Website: macys
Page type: customer-info-address
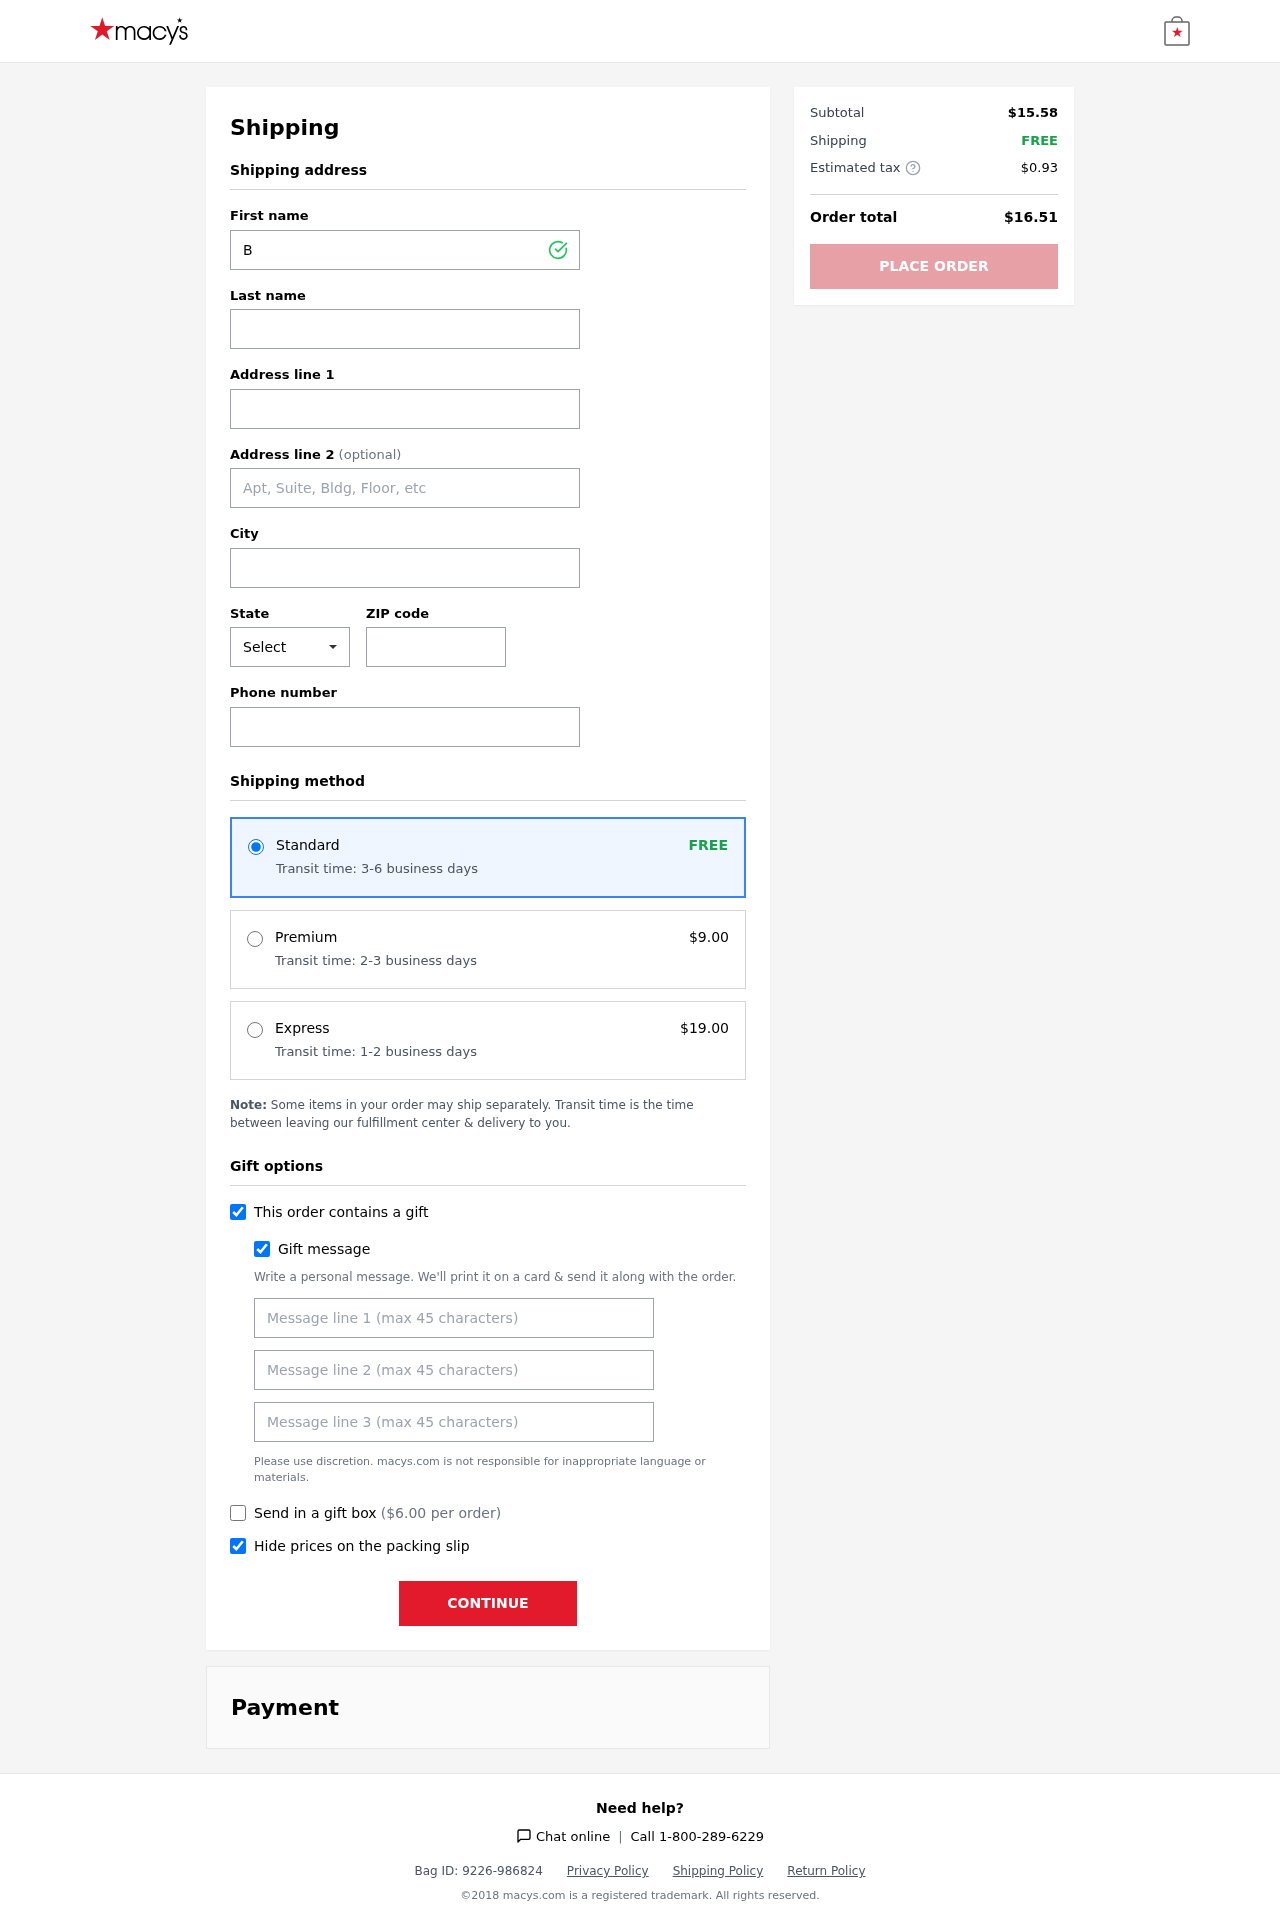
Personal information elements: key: PII_CITY
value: East Tiffany
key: PII_FIRSTNAME
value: Benjamin
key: PII_GIFT_MESSAGE
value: Hey Joseph! I came across this mixed berry psyllium husk powder and thought of you—perfect for those morning smoothies we both love. Hope it adds a little something special to your day! Benjamin
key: PII_LASTNAME
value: Garcia
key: PII_PHONE
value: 7674267364
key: PII_POSTCODE
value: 98182
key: PII_STATE_ABBR
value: IL
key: PII_STREET
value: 044 Elijah Trace
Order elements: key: ORDER_SHIPPING_STANDARD
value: FREE
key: ORDER_SHIPPING_STANDARD_TIME
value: Transit time: 3-6 business days
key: ORDER_SHIPPING_PREMIUM
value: $9.00
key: ORDER_SHIPPING_PREMIUM_TIME
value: Transit time: 2-3 business days
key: ORDER_SHIPPING_EXPRESS
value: $19.00
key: ORDER_SHIPPING_EXPRESS_TIME
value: Transit time: 1-2 business days
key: ORDER_GIFT_BOX_FEE
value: $6.00
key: ORDER_SUBTOTAL
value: $15.58
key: ORDER_SHIPPING_COST
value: FREE
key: ORDER_TAX
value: $0.93
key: ORDER_TOTAL
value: $16.51